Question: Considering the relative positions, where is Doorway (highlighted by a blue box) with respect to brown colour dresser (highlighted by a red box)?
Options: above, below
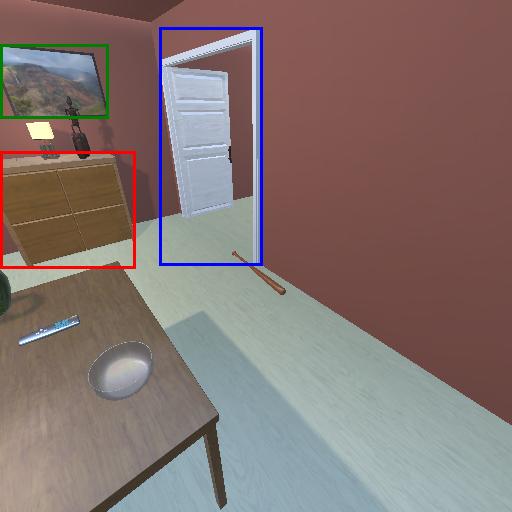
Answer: above